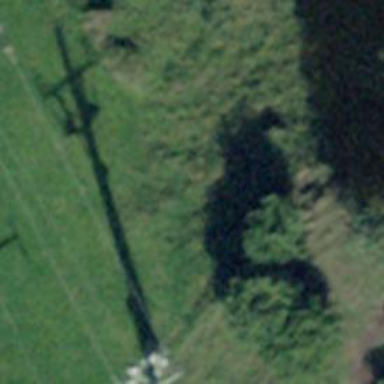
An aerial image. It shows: Power line in the image.